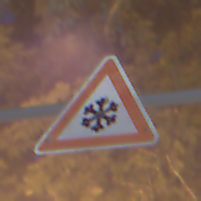
Verkehrszeichen: SchneeOderEisglaette
Umgebung: Outdoor, Urban
Tageszeit: Night
Wetter: PartlyCloudy
Licht: Artificial
Jahreszeit: NotSpecified
Kontrast: HighContrast